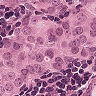
Metastatic tissue present: yes